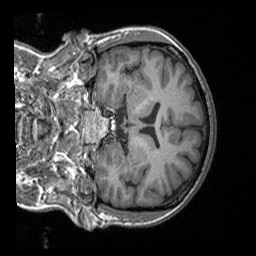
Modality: T1w
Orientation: coronal
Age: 33
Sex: female
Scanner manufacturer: siemens
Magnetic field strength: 3 T
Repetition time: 1.9 s
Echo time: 0.00252 s